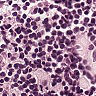
Metastatic tissue present: no